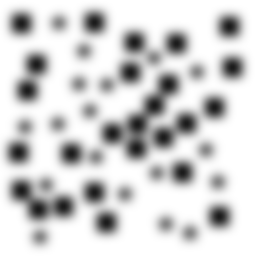
Squares: 26
Triangles: 0
Stars: 18
Total shapes: 44